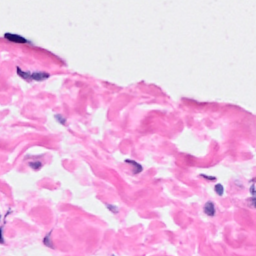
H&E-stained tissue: Breast